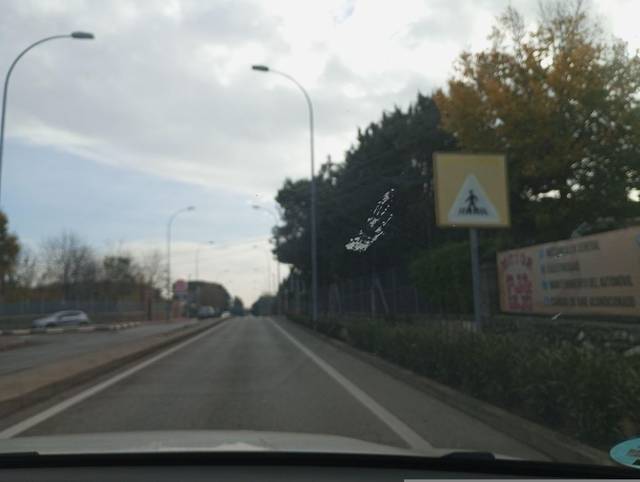
Region: Spain
Coordinates: 40.575, -4.01